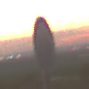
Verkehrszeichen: VerbotUeberholenEinspurigeFahrzeuge
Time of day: SunriseSunset
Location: Outdoor (Nature)
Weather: Clear
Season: NotSpecified
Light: Natural